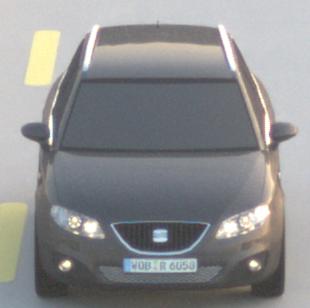
Make: SEAT
Model: Exeo ST 1.6
Detailed model: Exeo (3R) ST
Model produced from: 2010/05
Model produced until: 2010/08
Doors: 5
Color: gray
Road condition: dry road
Daytime: sunrise or sunset
Contrast: low contrast